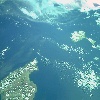
Label: water